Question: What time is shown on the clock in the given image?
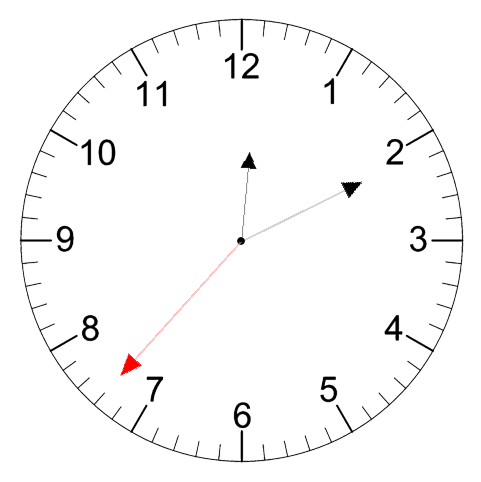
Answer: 12:10:37